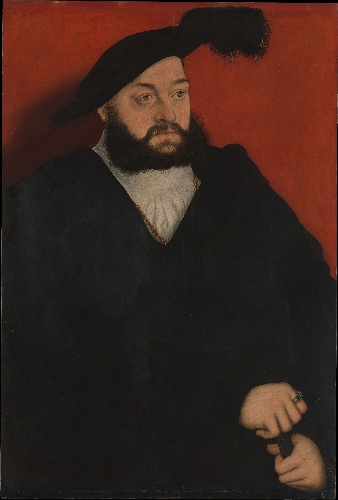
Title: Johann (1498–1537), Duke of Saxony
Artist: Lucas Cranach the Elder
Artist bio: German, Kronach 1472–1553 Weimar
Date: ca. 1534–37
Object type: Painting
Classification: Paintings
Medium: Oil on beech
Dimensions: 25 5/8 x 17 3/8 in. (65.1 x 44.1 cm)
Department: European Paintings
Credit line: Rogers Fund, 1908
Accession year: 1908
Repository: Metropolitan Museum of Art, New York, NY
Tags: Men|Portraits